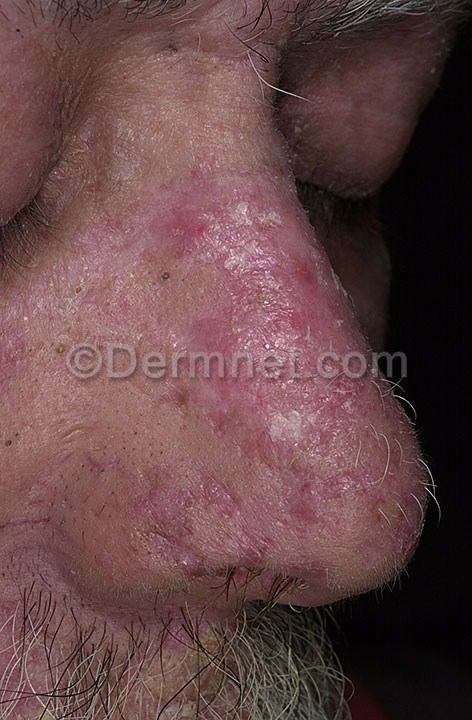
Disease: Lupus and other Connective Tissue diseases